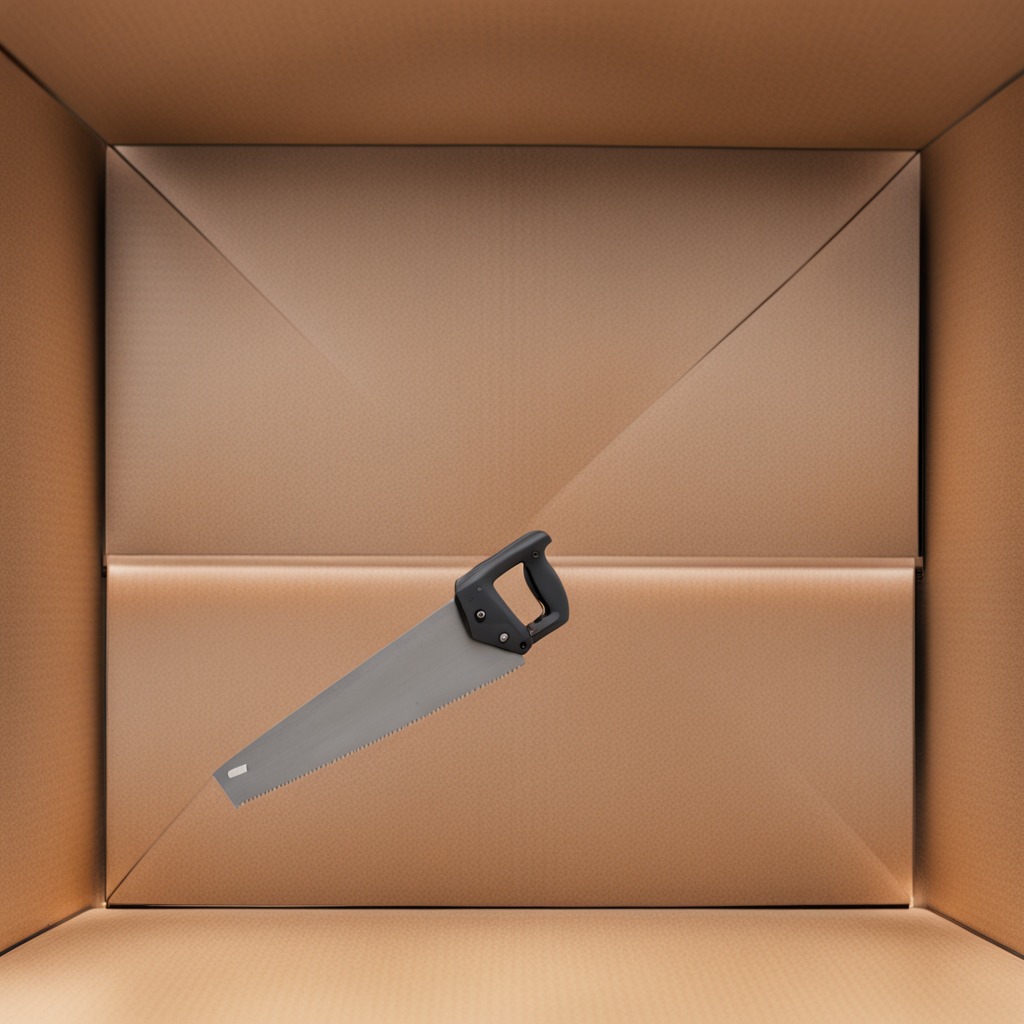
A metal saw is lying on the cardboard box surface.